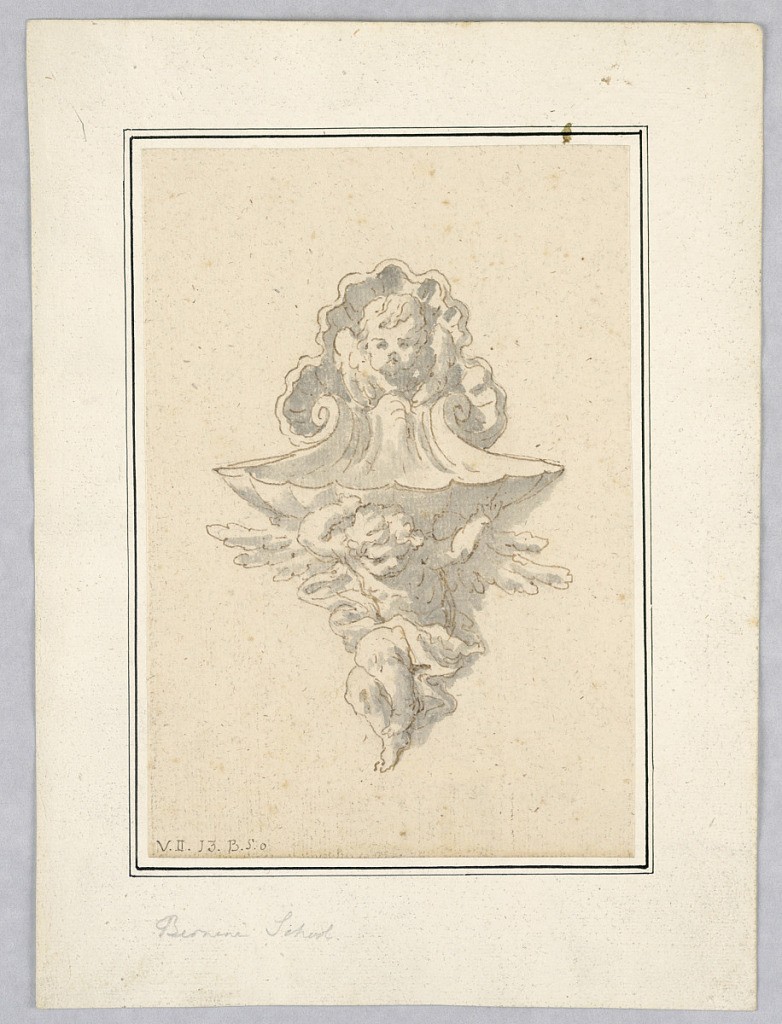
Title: Design for a Basin
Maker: Giovanni Lorenzo Bernini, 1598 – 1680
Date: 17th-19th century
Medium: Pen and brown ink, brush and gray wash on cream laid paper on secondary paper support
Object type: Drawing
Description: Vertical rectangle. Design for a shell-shaped wall-mounted basin, supported by a cupid below. At top, bust of a cupid with wings framing the face against the background of a shell.